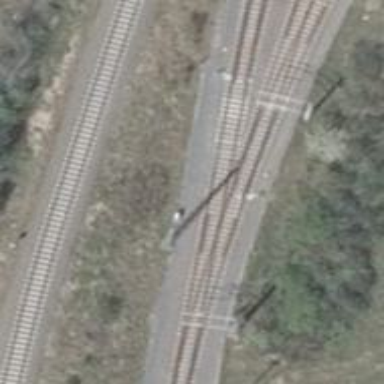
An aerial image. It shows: Railway switch with the turnout on the right side.